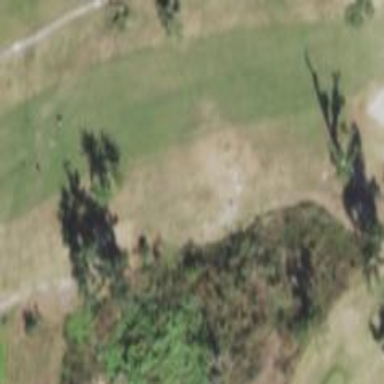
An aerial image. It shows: Rough area on grassy golf course.